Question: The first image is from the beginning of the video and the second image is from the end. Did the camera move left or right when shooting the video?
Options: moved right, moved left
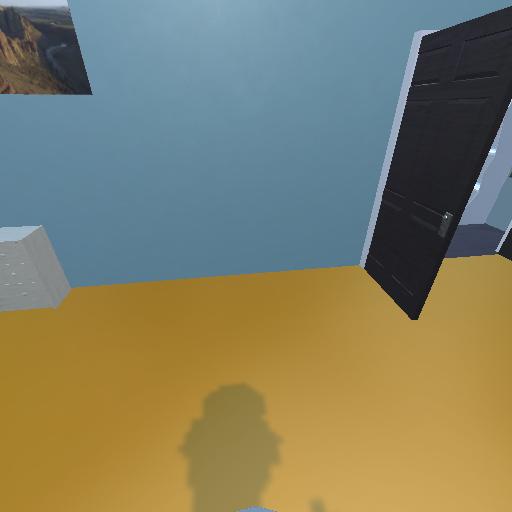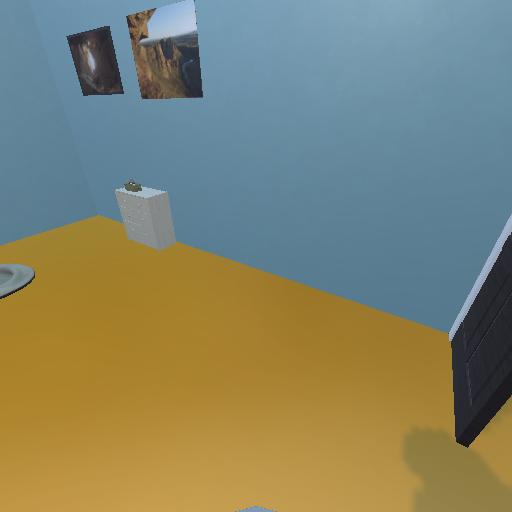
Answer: moved right